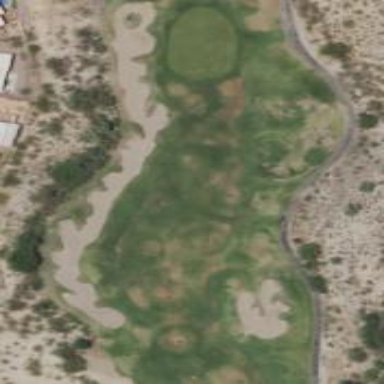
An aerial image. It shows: Area with grass used as rough in golf course.